Breast ultrasound image
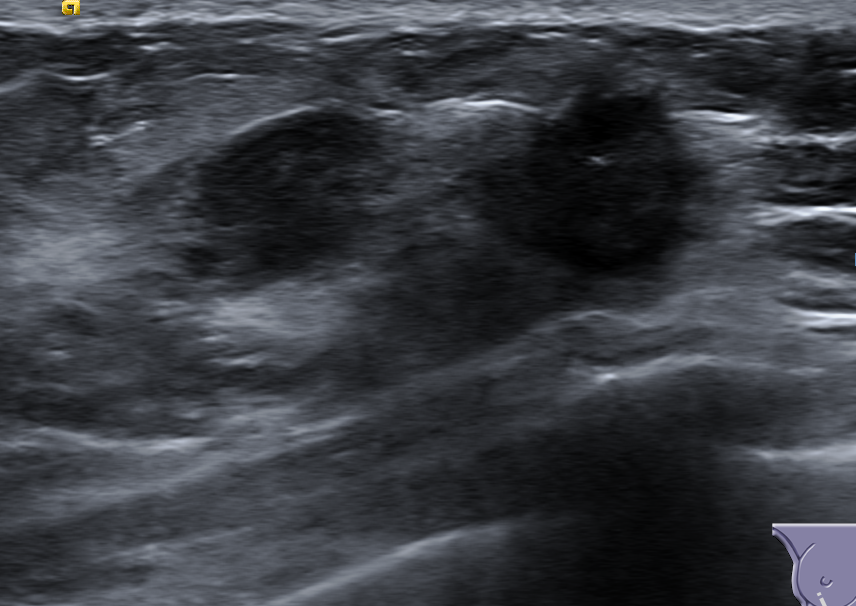
Diagnosis: malignant